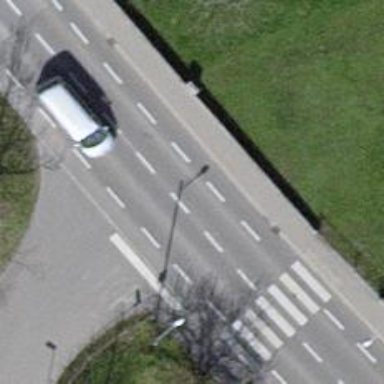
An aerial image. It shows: Secondary road with asphalt surface and shared lane for cyclists.